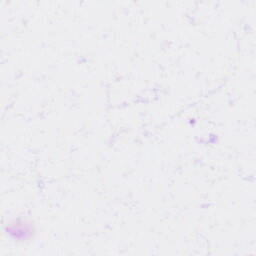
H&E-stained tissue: Liver